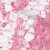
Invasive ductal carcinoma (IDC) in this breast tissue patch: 0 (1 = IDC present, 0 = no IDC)